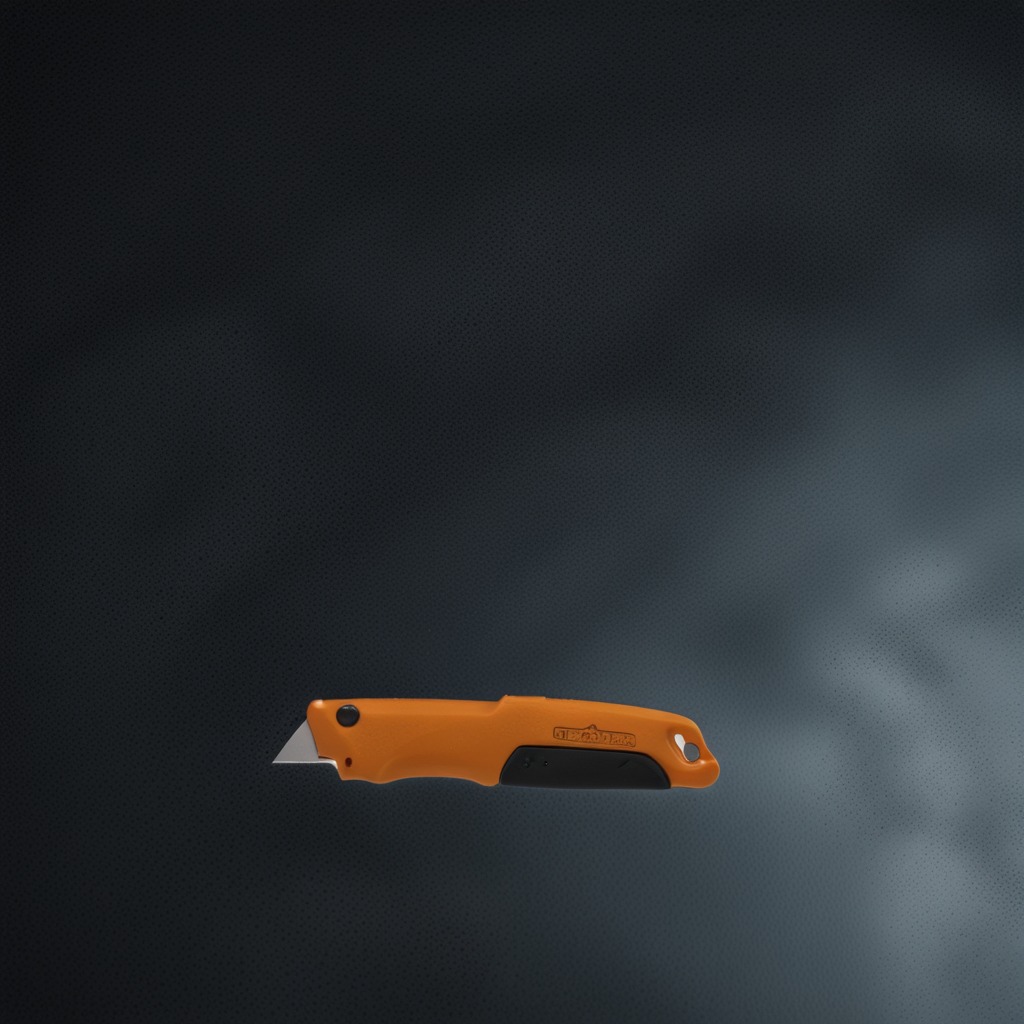
A utility knife is lying on a clean granite table inside a workshop at night.